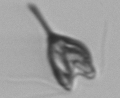
Label: Pyramimonas_longicauda